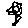
Label: flower